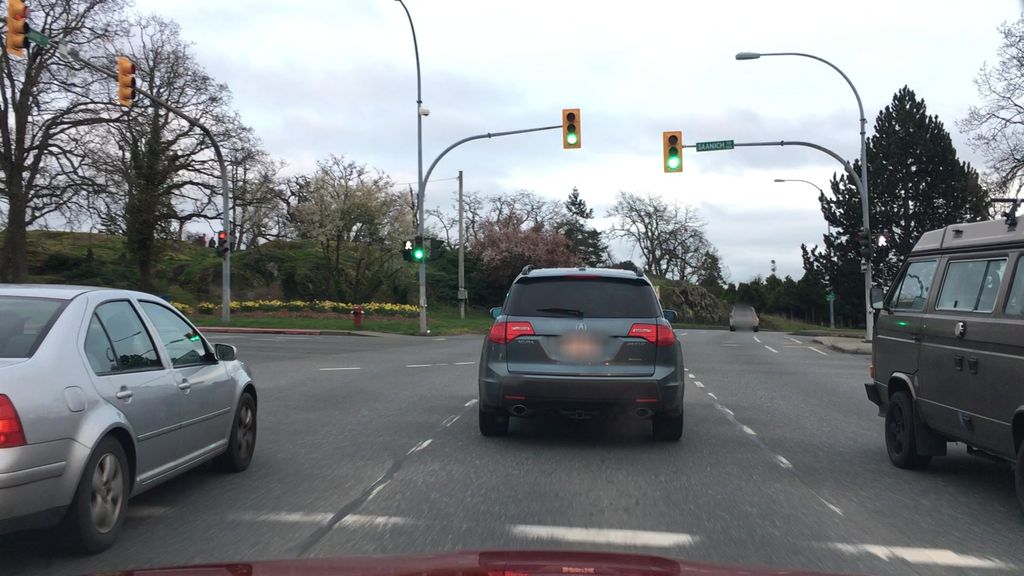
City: victoria